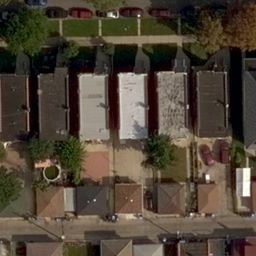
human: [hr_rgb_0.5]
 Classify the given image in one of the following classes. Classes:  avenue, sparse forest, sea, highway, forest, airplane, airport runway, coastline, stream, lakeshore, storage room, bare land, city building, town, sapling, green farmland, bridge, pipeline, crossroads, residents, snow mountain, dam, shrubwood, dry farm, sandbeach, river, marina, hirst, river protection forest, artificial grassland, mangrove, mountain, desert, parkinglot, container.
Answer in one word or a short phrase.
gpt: residents